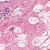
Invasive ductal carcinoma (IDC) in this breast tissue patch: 0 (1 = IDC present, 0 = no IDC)